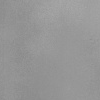
Atmospheric dust classification: dusty